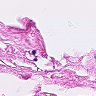
Metastatic tissue present: no